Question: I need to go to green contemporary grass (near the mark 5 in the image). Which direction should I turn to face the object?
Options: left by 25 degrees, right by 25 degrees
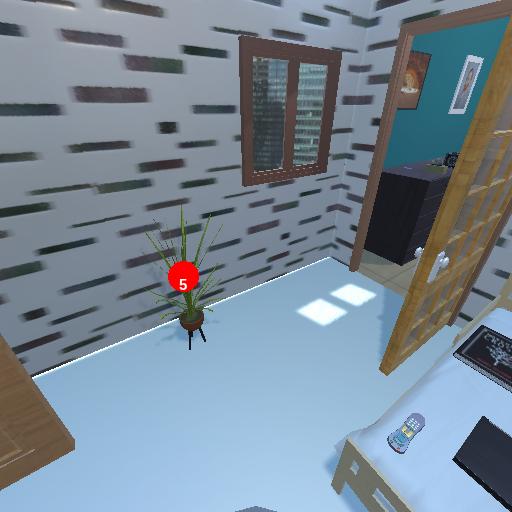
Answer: left by 25 degrees